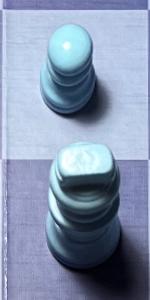
Label: King_White